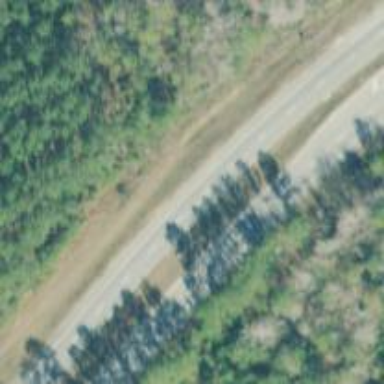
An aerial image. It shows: Asphalt trunk highway.